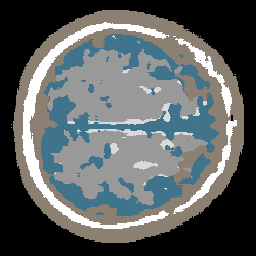
Label: no_lesion